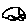
Label: car